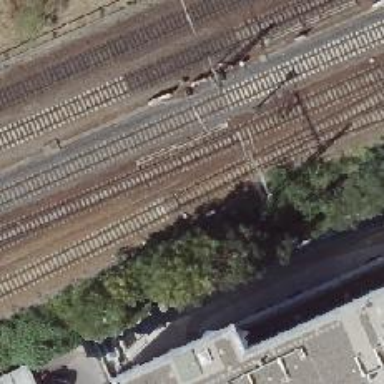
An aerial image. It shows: Railway switch with the turnout pointing to the right.